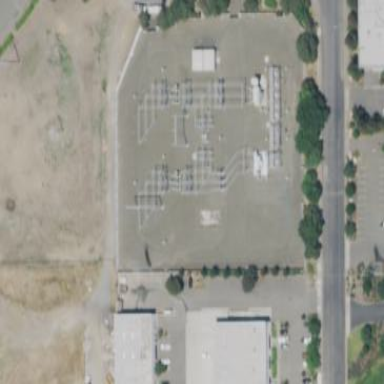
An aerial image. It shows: Substation for power.